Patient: sex F, age 48
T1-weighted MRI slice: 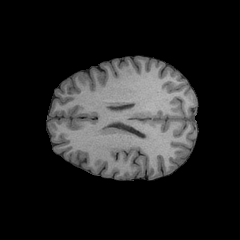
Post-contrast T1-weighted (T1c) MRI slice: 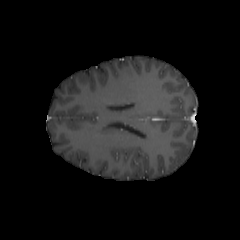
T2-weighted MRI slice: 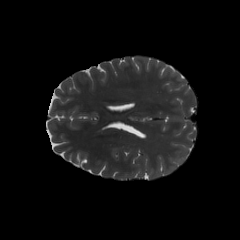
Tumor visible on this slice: no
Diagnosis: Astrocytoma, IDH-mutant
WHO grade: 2